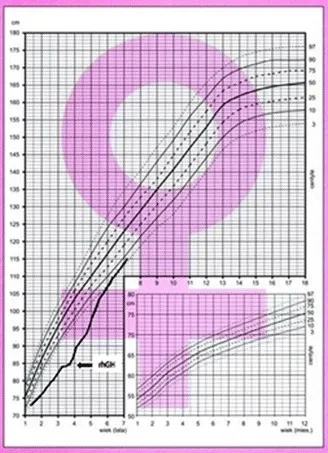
The course of growth.
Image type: chart (chart)